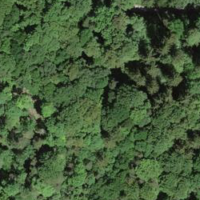
EUNIS habitat code: 41
Species observed at this site:
Melittis melissophyllum
Argynnis paphia